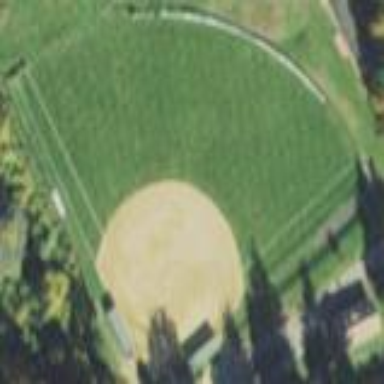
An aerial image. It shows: Baseball pitch for leisure land.